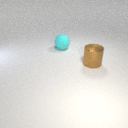
large brown metal cylinder in front of large cyan rubber sphere